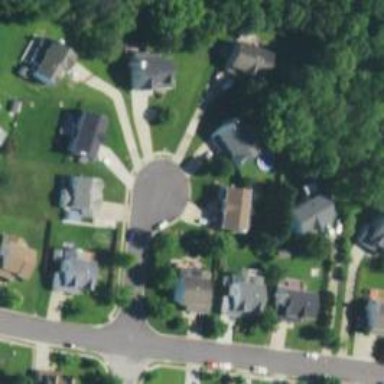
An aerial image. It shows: Residential road with asphalt surface and sidewalk on the left.